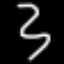
Label: squiggle